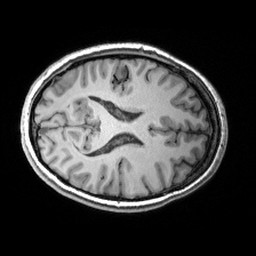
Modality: T1w
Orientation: axial
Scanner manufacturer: siemens
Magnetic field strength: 3 T
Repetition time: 2.53 s
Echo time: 0.00299 s